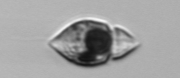
Label: Amphidinium